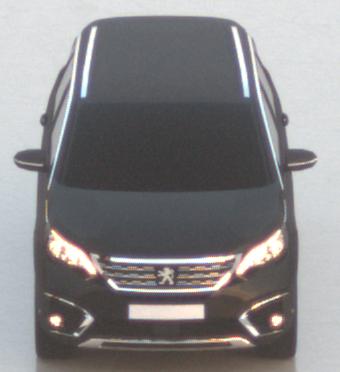
Make: Peugeot
Model: 5008 1.2 PureTech 130 Active
Detailed model: 5008 (II) (03/17 - 09/20)
Model produced from: 2017/03
Model produced until: 2018/07
Doors: 5
Color: black
Road condition: wet road
Daytime: dawn
Contrast: low contrast